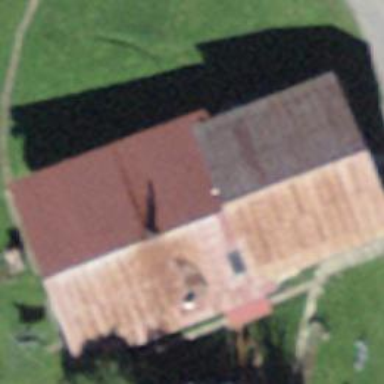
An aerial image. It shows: Barn.